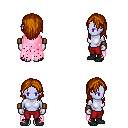
a pixel art fantasy rpg character, female body template, dark elf, purple skin, pink tattered cape, red pants, brunette long hairstyle, leather bracers, black shoes, four views (front, back, left, right), 2x2 character sprite sheet, small pixel art, hard edges, no anti-aliasing